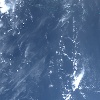
Label: water